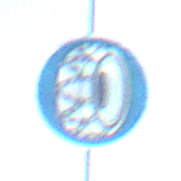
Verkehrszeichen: SchneekettenVorgeschrieben
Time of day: MorningAfternoon
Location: Outdoor (Nature)
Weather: Clear
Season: Autumn
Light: Natural